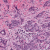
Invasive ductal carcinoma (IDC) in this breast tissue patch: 1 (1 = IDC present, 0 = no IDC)